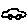
Label: car